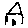
Label: house